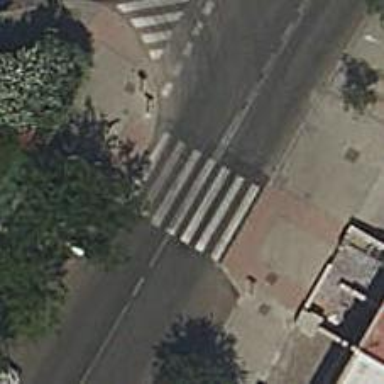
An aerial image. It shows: Uncontrolled road crossing.